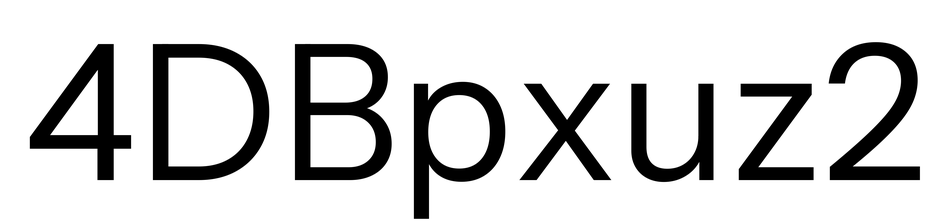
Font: InstrumentSans_Regular